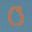
Label: 0